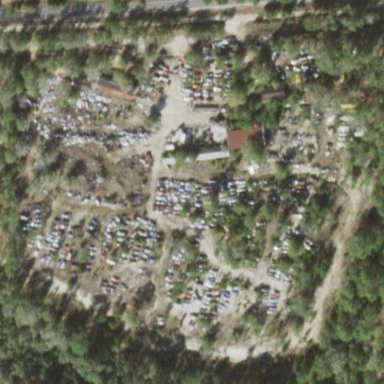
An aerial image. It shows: Scrap yard situated in industrial area.